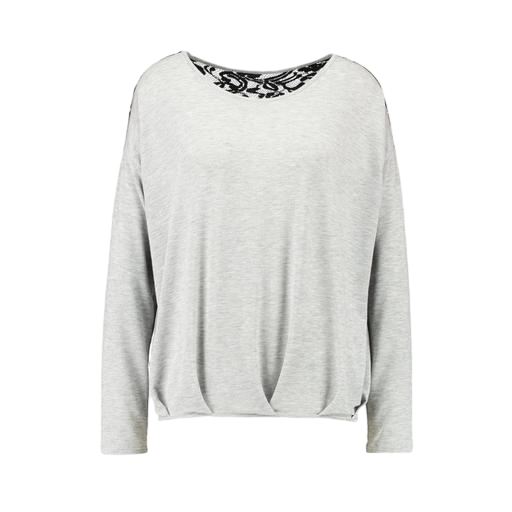
t-shirt twist graphic, longsleeve t-shirt, heather twist t-shirt, white background